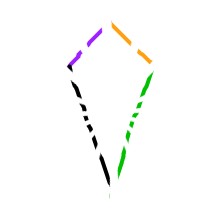
Shape: kite